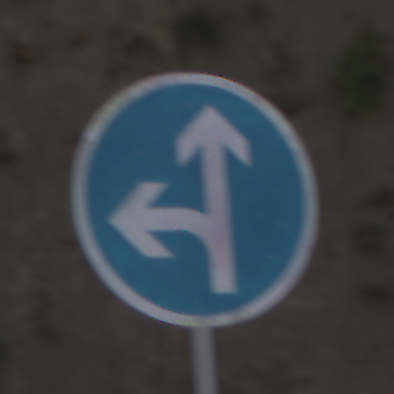
Verkehrszeichen: VorgeschriebeneFahrtrichtungGeradeausOderLinks
Umgebung: Outdoor, Suburban
Tageszeit: MorningAfternoon
Wetter: PartlyCloudy
Licht: Natural
Jahreszeit: NotSpecified
Kontrast: MediumContrast